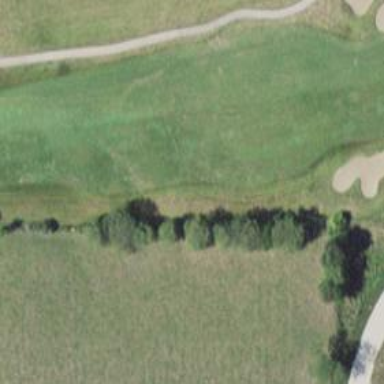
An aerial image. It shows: View of golf hole.